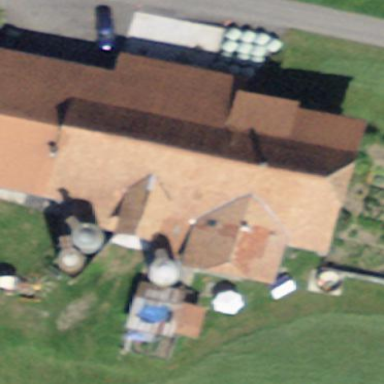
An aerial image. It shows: Farm building.